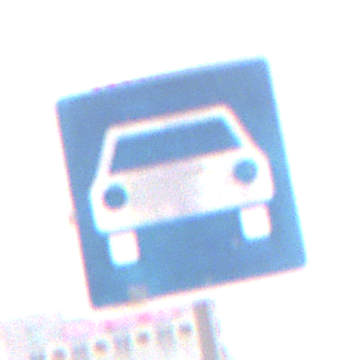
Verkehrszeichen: Kraftfahrstrasse
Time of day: MorningAfternoon
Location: Outdoor (Urban)
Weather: Overcast
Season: NotSpecified
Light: Natural